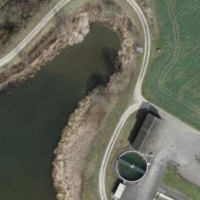
EUNIS habitat code: 55
Species observed at this site:
Cardamine pratensis